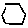
Label: hexagon